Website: macys
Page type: customer-info-address
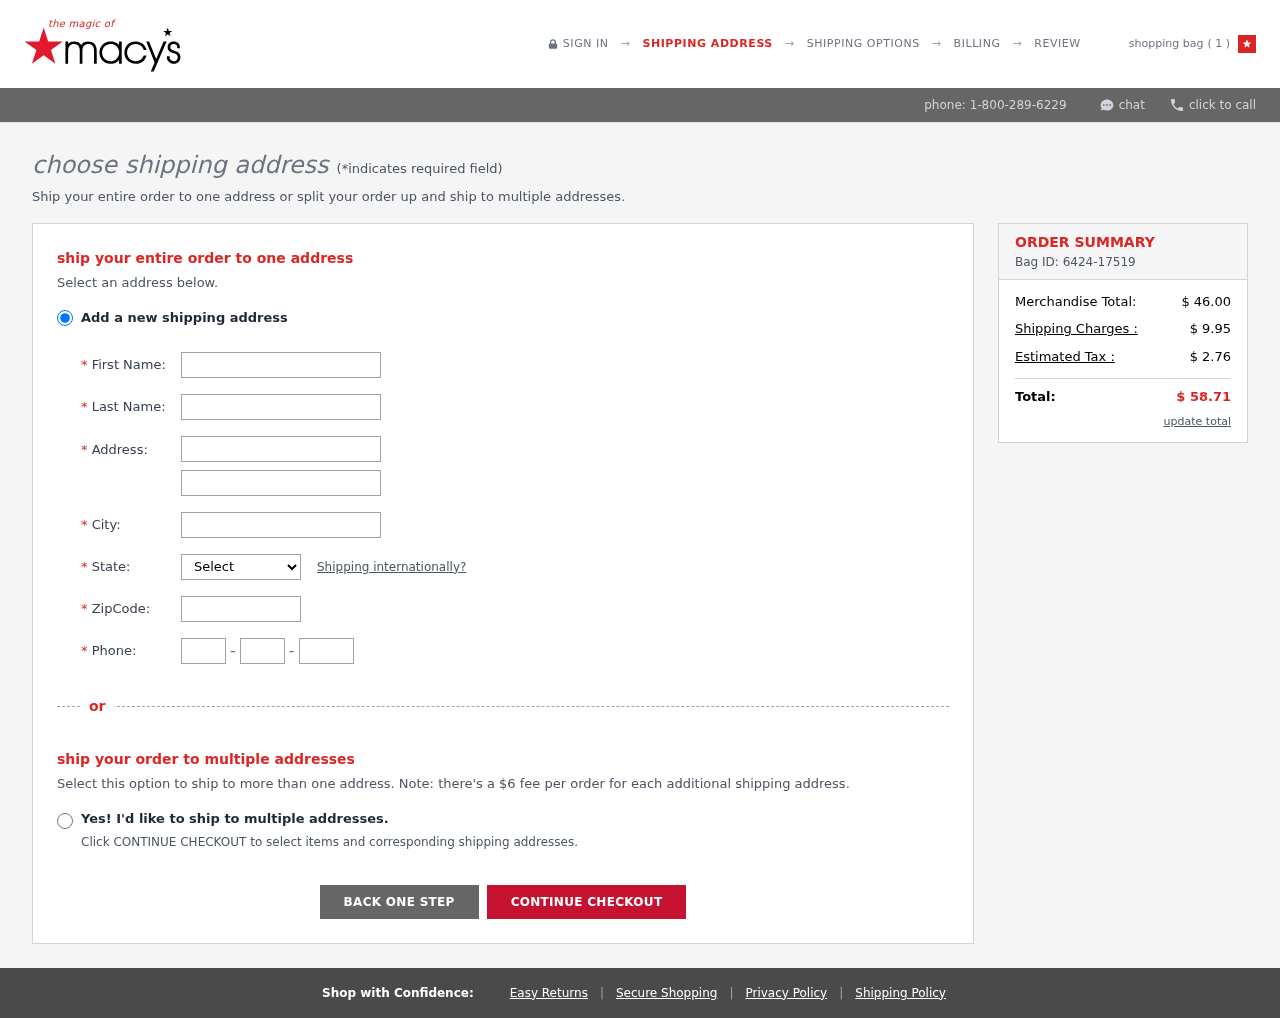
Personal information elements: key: PII_CITY
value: West Brett
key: PII_FIRSTNAME
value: Justin
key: PII_LASTNAME
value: Mcdowell
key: PII_PHONE_AREA
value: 879
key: PII_PHONE_PREFIX
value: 377
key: PII_PHONE_SUFFIX
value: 9120
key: PII_POSTCODE
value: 59649
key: PII_STATE_ABBR
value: OK
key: PII_STREET
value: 91207 Martinez Fork
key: PII_STREET2
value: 866 Annette Plains Suite 112
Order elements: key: ORDER_NUM_ITEMS
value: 1
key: ORDER_ID
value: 6424-17519
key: ORDER_SUBTOTAL
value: $ 46.00
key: ORDER_SHIPPING_COST
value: $ 9.95
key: ORDER_TAX
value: $ 2.76
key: ORDER_TOTAL
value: $ 58.71